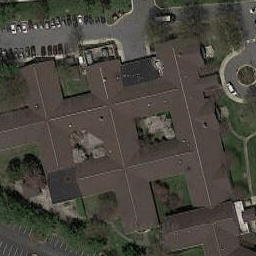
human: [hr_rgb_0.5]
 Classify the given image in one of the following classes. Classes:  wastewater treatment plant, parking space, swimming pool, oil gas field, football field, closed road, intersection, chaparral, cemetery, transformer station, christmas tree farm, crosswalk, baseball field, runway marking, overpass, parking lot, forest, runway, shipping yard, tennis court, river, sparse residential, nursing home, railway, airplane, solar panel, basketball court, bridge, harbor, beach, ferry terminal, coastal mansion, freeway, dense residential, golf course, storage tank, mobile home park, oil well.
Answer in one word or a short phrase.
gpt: nursing home